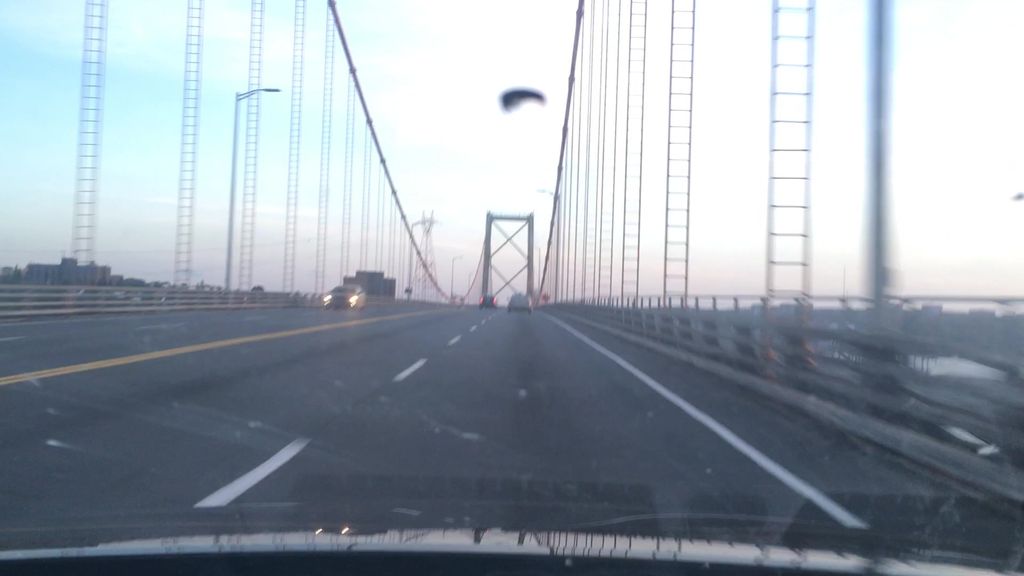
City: halifax